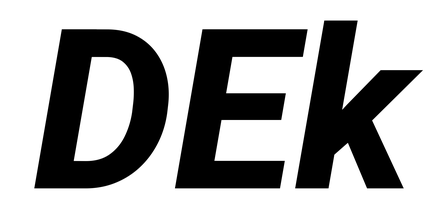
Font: Roboto-Italic_ExtraBold_Italic